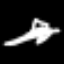
Label: chair